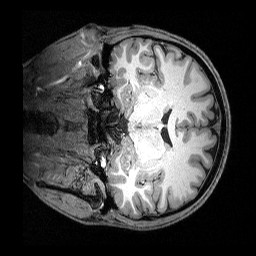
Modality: T1w
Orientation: coronal
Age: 34
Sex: male
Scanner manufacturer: siemens
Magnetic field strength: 3 T
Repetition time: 2.5 s
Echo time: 0.00369 s